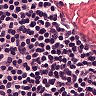
Metastatic tissue present: no